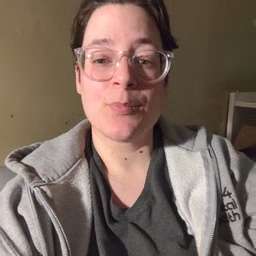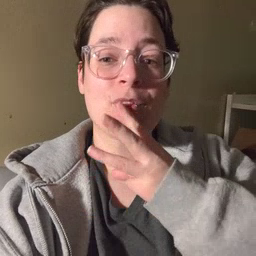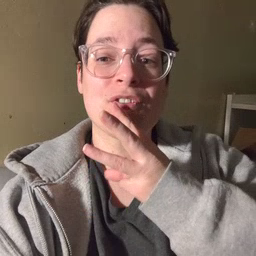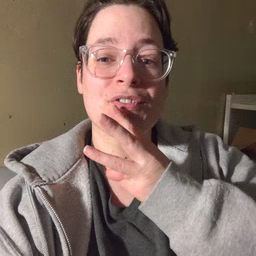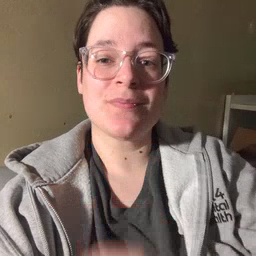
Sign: water